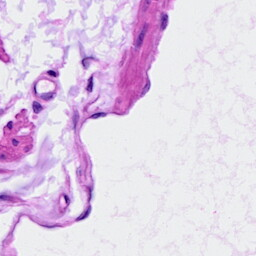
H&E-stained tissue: Ovarian